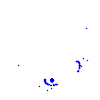
Particle: kaon